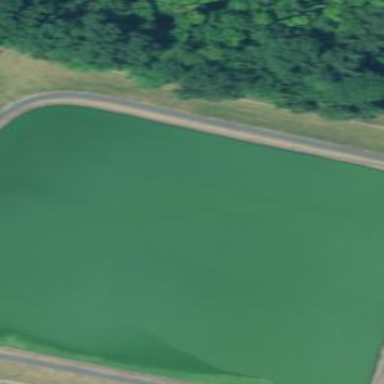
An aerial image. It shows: Reservoir of water.